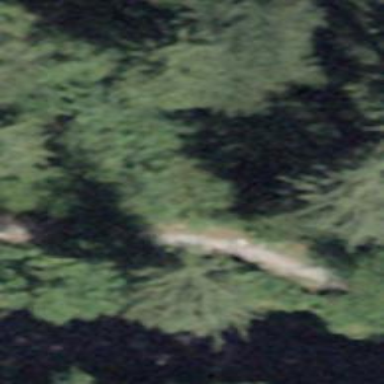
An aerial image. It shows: Path with excellent visibility for trail.